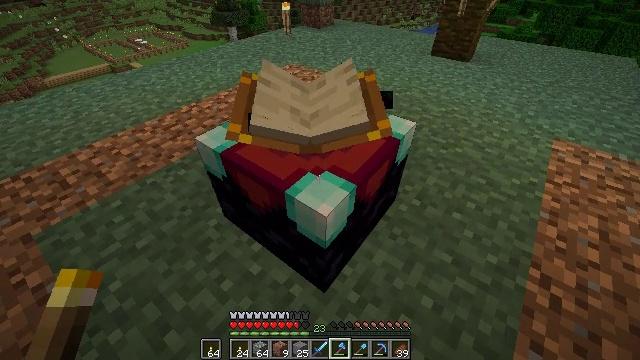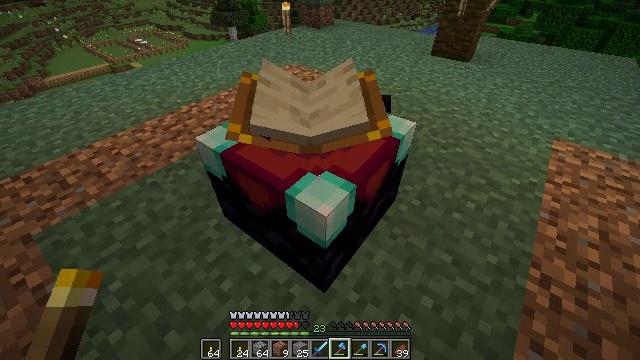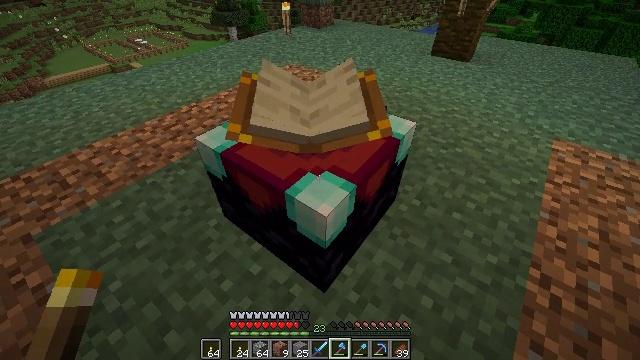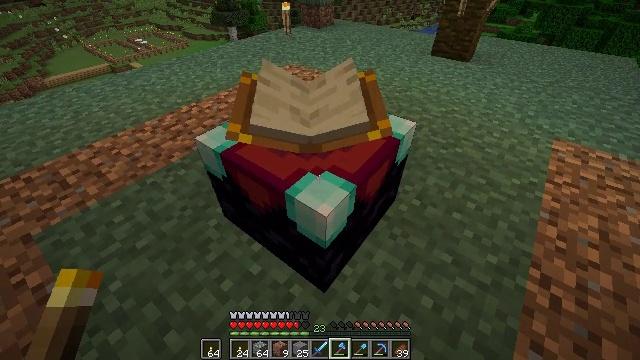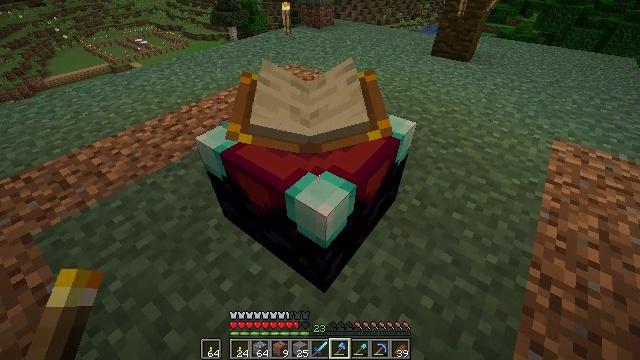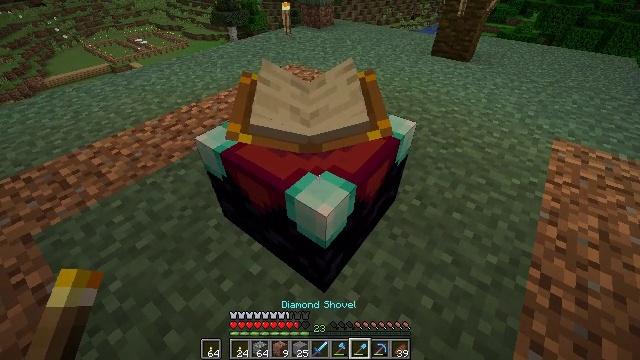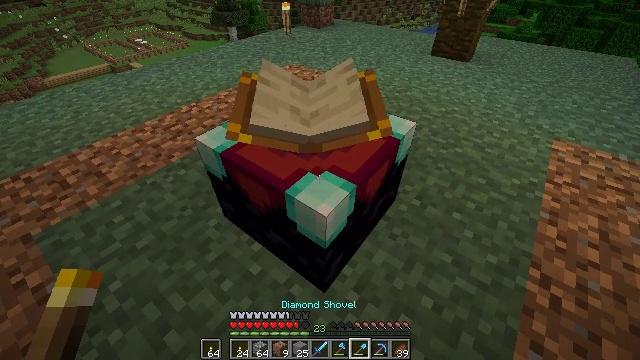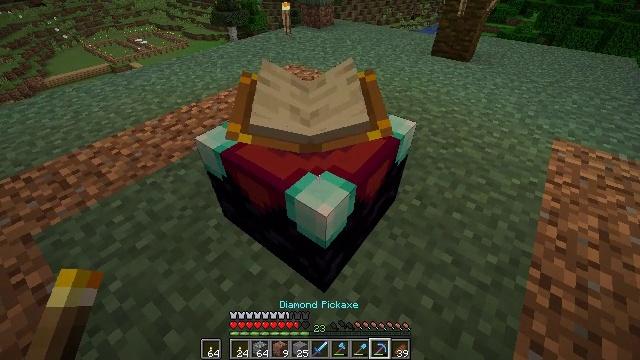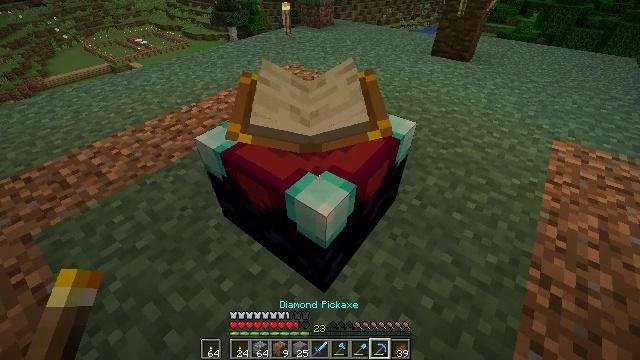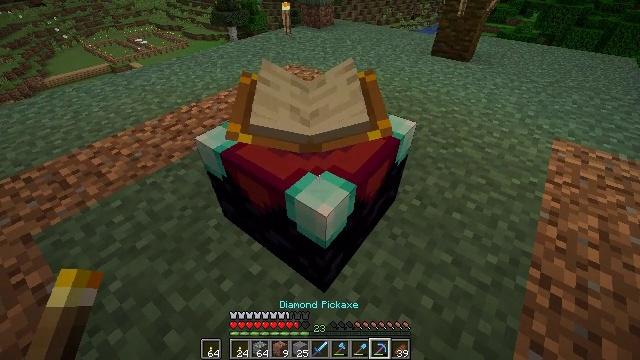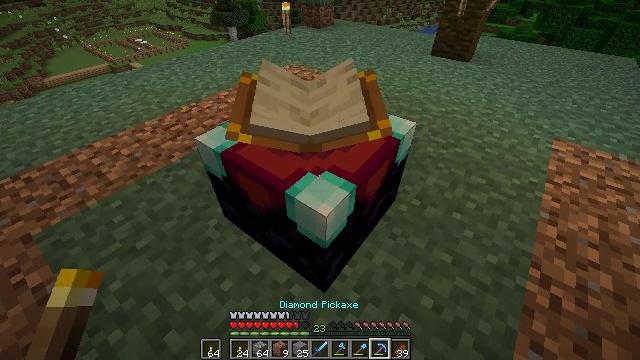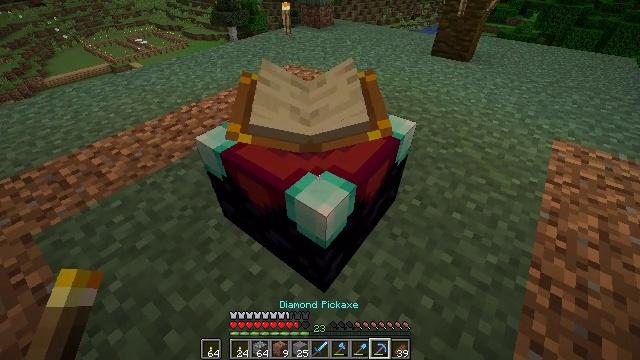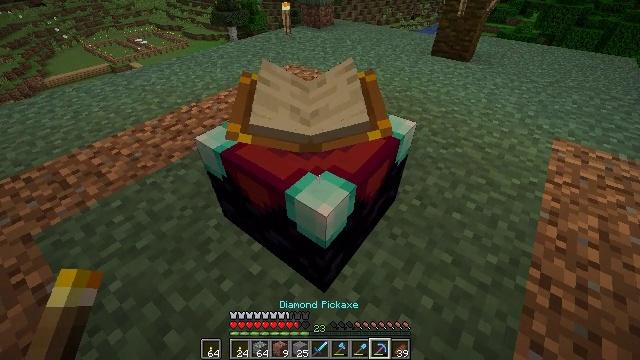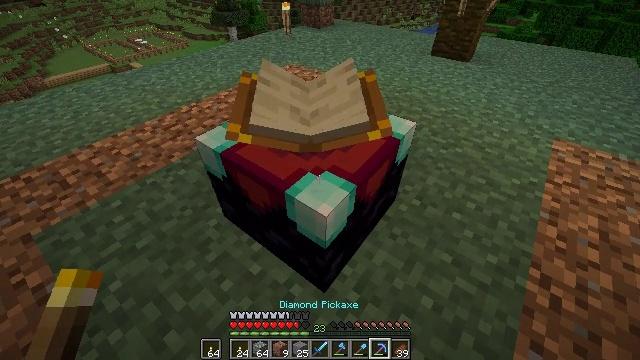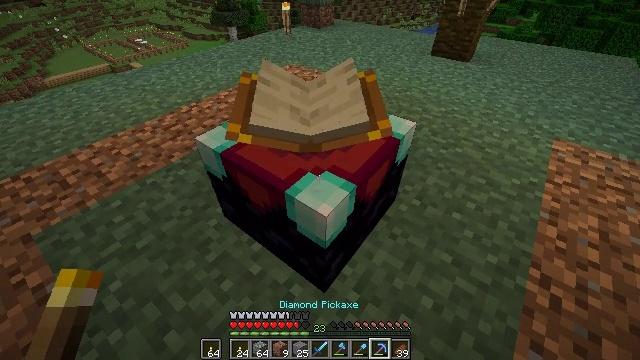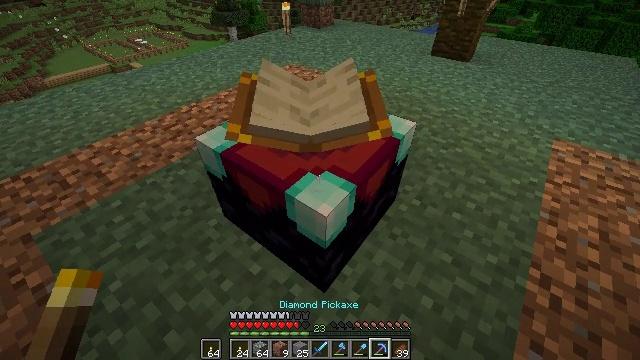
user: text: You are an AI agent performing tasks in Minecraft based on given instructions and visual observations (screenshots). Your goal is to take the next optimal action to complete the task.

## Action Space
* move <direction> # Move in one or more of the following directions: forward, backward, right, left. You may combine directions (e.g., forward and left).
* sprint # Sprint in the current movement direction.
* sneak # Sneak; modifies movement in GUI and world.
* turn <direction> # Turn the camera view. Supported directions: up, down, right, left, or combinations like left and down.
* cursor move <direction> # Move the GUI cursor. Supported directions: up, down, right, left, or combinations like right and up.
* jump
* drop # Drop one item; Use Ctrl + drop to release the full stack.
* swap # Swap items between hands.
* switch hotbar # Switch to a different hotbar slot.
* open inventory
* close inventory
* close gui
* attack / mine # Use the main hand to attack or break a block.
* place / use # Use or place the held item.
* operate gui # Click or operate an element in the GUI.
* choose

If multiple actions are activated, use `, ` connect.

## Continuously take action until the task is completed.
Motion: motion action
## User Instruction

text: Break the enchanting table to move it.
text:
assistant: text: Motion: no_op
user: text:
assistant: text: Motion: no_op
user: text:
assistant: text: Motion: no_op
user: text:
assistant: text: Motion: no_op
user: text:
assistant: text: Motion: no_op
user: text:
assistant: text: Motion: no_op
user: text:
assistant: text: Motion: no_op
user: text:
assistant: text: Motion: no_op
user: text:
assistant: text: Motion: no_op
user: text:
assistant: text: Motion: no_op
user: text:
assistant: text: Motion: no_op
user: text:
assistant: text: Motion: no_op
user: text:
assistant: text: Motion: no_op
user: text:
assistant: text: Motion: no_op
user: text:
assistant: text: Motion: no_op
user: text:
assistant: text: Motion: no_op
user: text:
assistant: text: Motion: attack / mine
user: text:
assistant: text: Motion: attack / mine
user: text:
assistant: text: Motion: attack / mine
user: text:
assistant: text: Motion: attack / mine
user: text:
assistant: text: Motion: attack / mine
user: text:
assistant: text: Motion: attack / mine
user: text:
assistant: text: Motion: attack / mine
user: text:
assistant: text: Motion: attack / mine
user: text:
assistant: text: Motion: attack / mine
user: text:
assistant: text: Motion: attack / mine
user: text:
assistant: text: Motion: attack / mine
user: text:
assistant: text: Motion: attack / mine
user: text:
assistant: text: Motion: attack / mine
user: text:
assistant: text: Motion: attack / mine